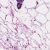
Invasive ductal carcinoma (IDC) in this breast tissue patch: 0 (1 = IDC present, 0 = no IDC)